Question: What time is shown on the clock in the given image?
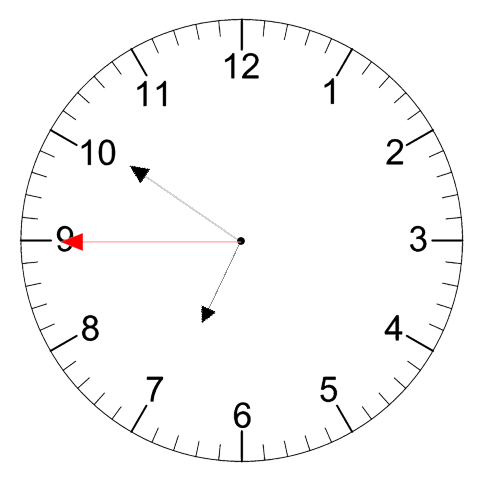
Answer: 06:50:45